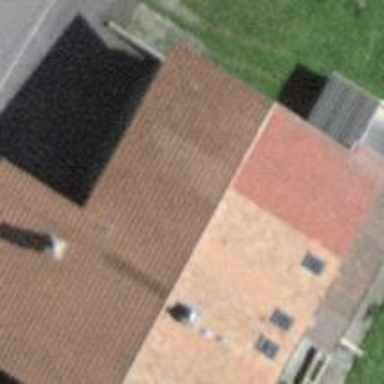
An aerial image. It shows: Farm building.